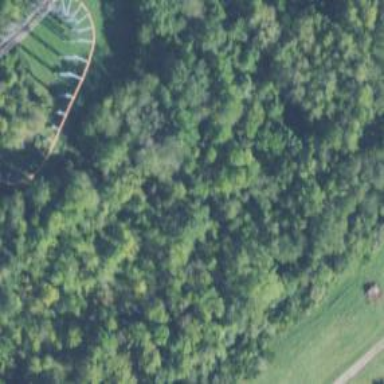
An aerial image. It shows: Deciduous woodland area.